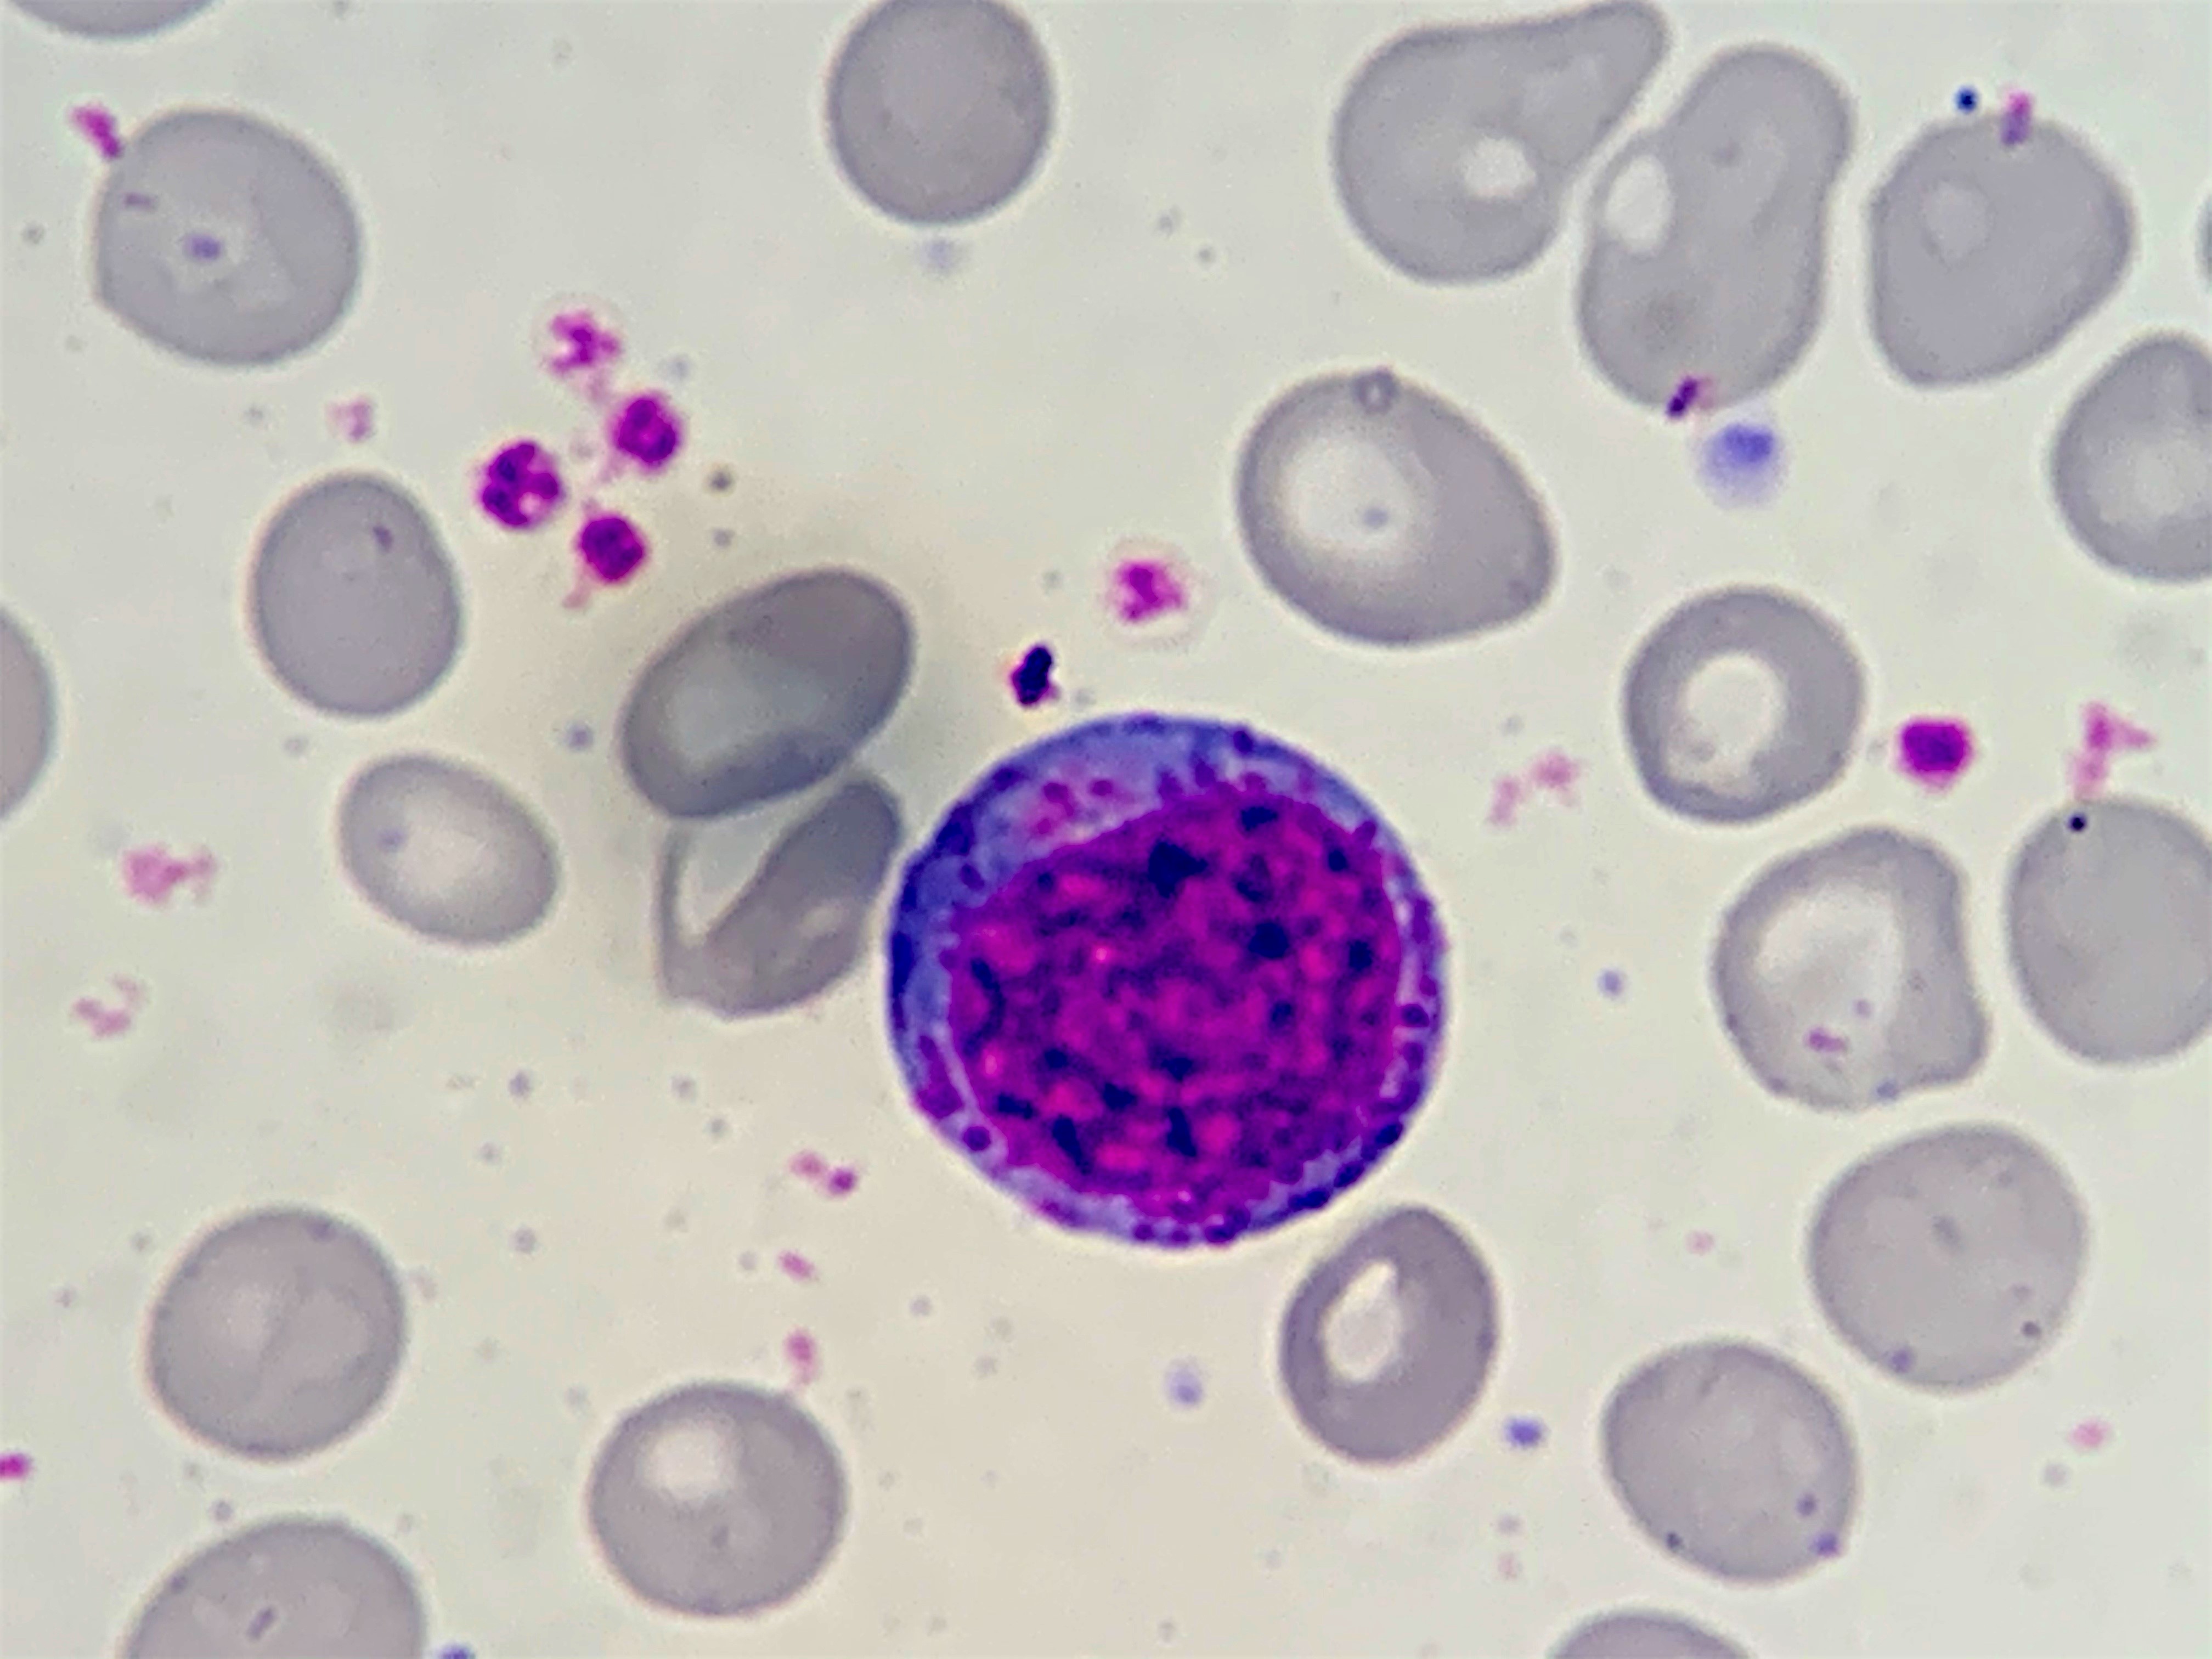
Cell type: PROMYELOCYTES